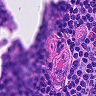
Metastatic tissue present: no